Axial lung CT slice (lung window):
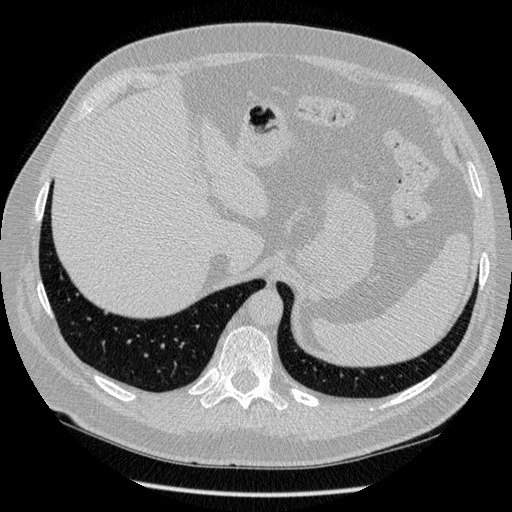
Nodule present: no